Field crop: tomato
Growth stage: 1
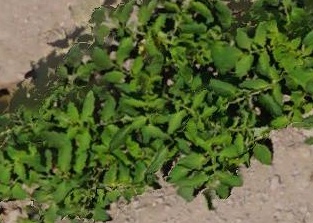
Species: tomato